Question: I am trying to scrape an online food-ordering website using Mechanize & BS4. The problem I'm facing is that the website has a form that takes location as input powered by Google. When I try filling it using this method:
'''
from bs4 import BeautifulSoup as bs
import requests, lxml, mechanize
url = raw_input("Enter URL: ")
browser = mechanize.Browser()
browser.open(url)
# 'placeSelectionForm' is the name of the input-field
browser.select_form(name='placeSelectionForm')
control1 = browser.form.controls[0]
control1._value = 'Koramangala'
browser.submit()
soup = bs(browser.response().read(), "lxml")
print soup.prettify()
'''
The script works fine for a normal django form that I have made. But the problem here is that the Google powered form is using auto-complete api like this:

So when I type initials of some location, there are auto-complete suggestions and as soon as I select one option the form auto-submits and I'm taken to a new URL.
Now, the problem with the URL of the new page is that no matter what option I chose in the form, the URL remains the same, and the values that come with the response vary accordingly with the option I chose on previous page.
How can I fill this form (powered by Google maps api) using tools like Mechanize or BS4 or any other such?
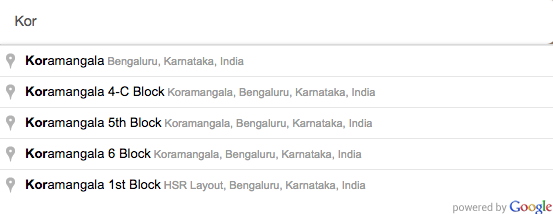
Answer: This is a quite Javascript "heavy" website which you may find difficult to automate with 'mechanize'. Here is how you can do make a search, choose one of the suggestions and wait for results to load with <URL>:
'''
# -*- coding: utf-8 -*-
from selenium.webdriver.common.by import By
from selenium import webdriver
from selenium.webdriver.support.wait import WebDriverWait
from selenium.webdriver.support import expected_conditions as EC
driver = webdriver.Firefox()
driver.maximize_window()
driver.get('http://www.swiggy.com/bangalore')
# wait for input to appear and make a search
wait = WebDriverWait(driver, 10)
wait.until(EC.visibility_of_element_located((By.ID, "pac-input"))).send_keys("Koramangala")
# wait for suggestions to appear
wait.until(EC.visibility_of_element_located((By.CSS_SELECTOR, "div.pac-container div.pac-item")))
# choose the first suggestion
suggestions = driver.find_elements_by_css_selector("div.pac-container div.pac-item")
suggestions[0].click()
# wait for results to load
wait.until(EC.visibility_of_element_located((By.ID, "restaurants")))
# TODO: extract results
'''
I've added comments to make things clear. Let me know if you want me to expand on any of the parts of the code.